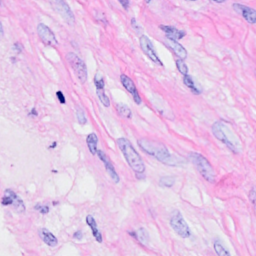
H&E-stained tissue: Breast